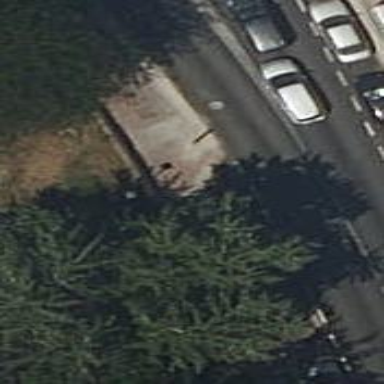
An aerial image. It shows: Bus stop with platform for public transport.